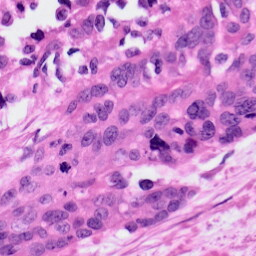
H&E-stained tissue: Ovarian